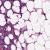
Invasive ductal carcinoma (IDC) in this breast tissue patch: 0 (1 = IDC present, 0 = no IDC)